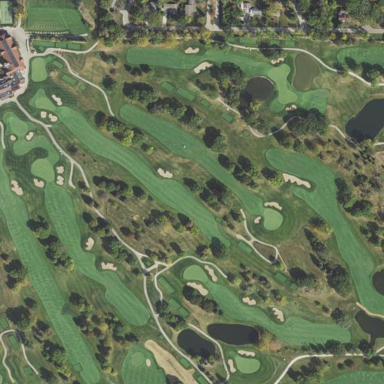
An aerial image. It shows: Golf course surrounded by greenery.